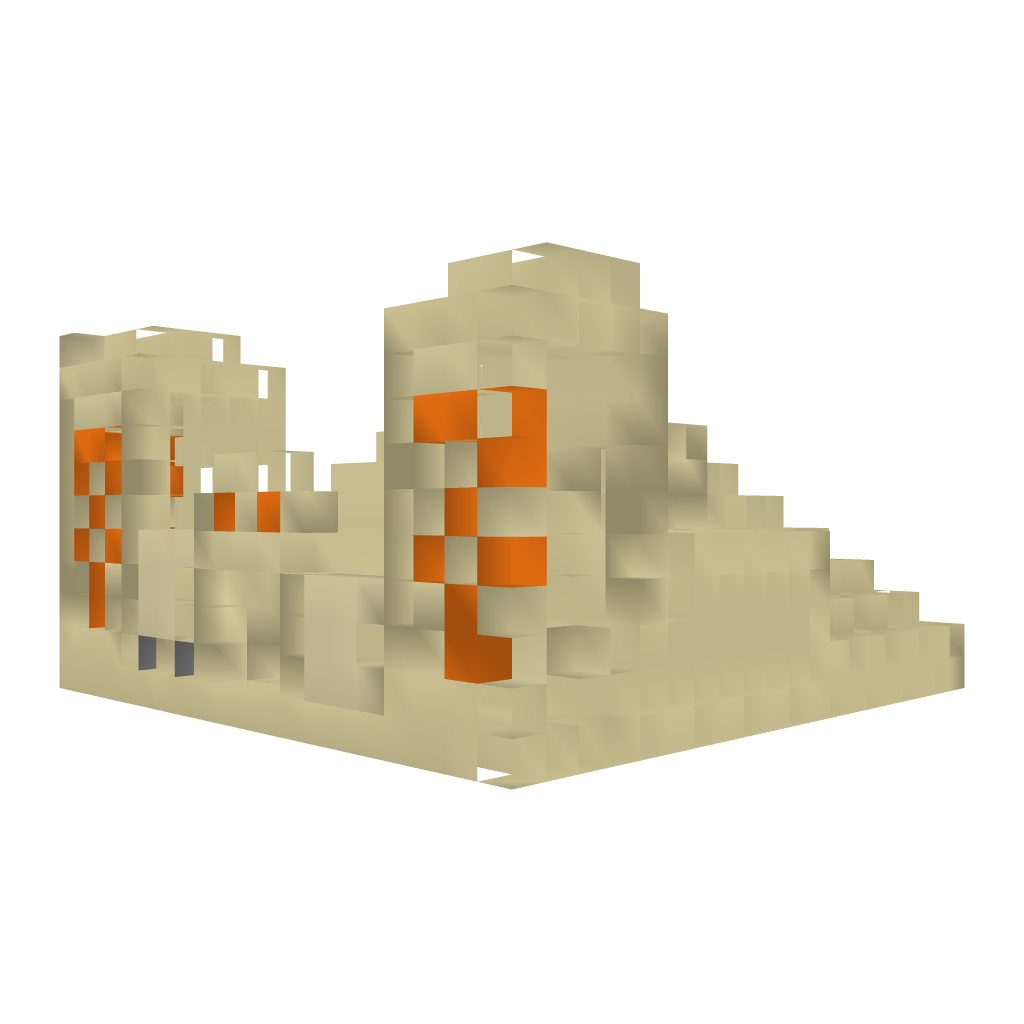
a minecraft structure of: Sand Pyramid